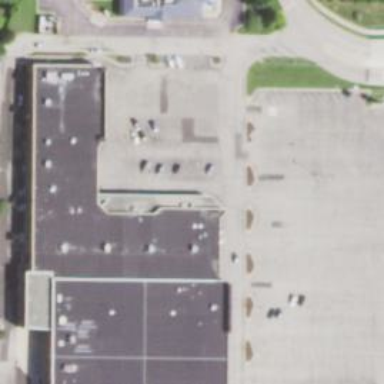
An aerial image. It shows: Pharmacy providing healthcare services.